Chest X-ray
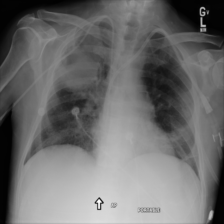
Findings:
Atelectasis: negative
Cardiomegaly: negative
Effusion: negative
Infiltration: negative
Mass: positive
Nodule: negative
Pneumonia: negative
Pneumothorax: negative
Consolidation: positive
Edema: negative
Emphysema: negative
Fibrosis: negative
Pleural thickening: negative
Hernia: negative